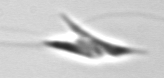
Label: Chrysochromulina_lanceolata